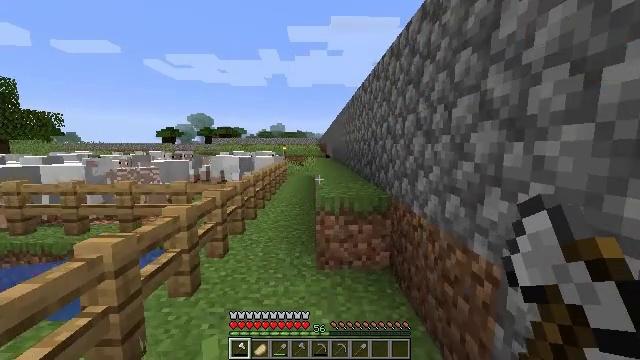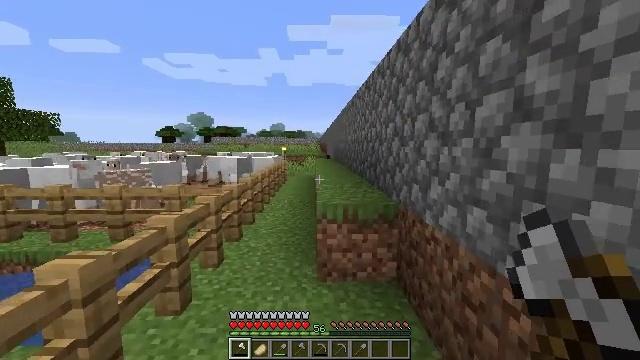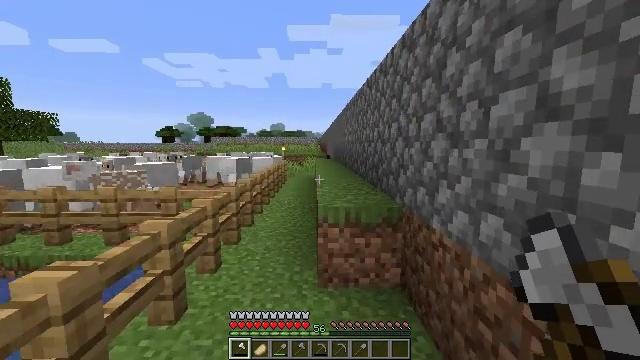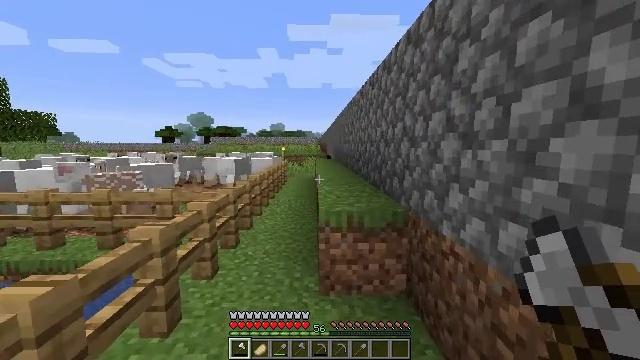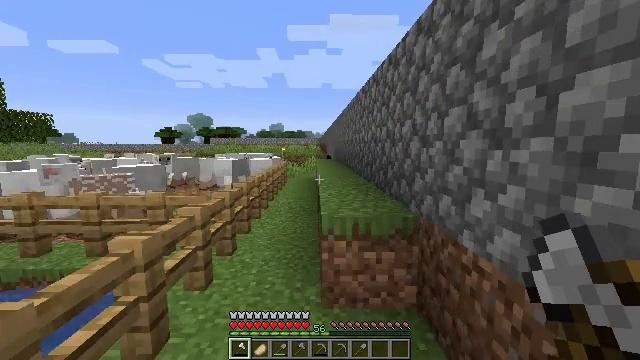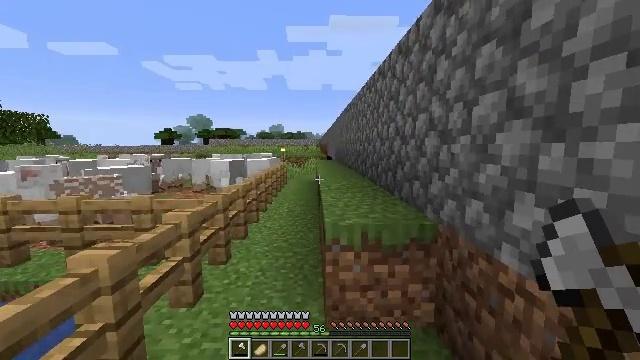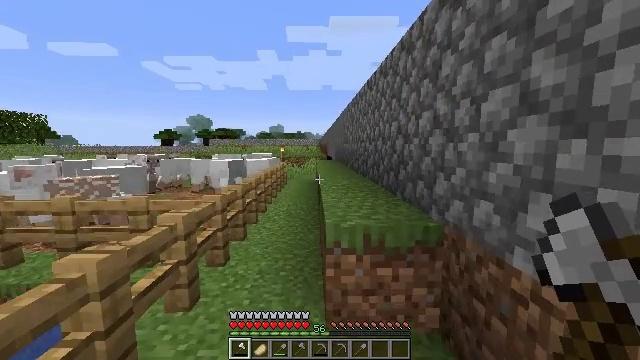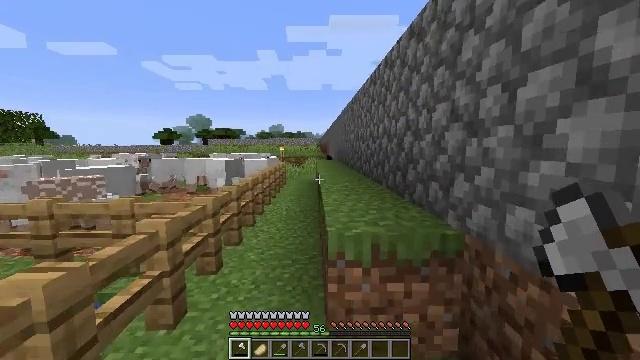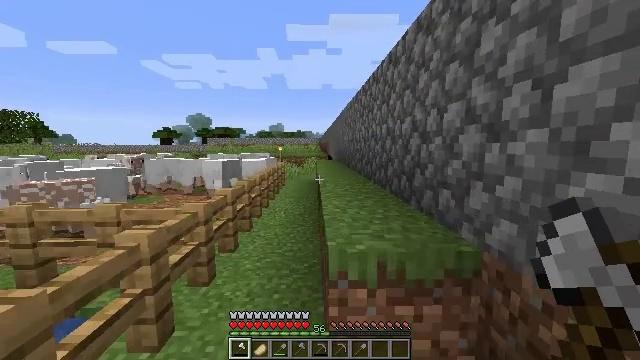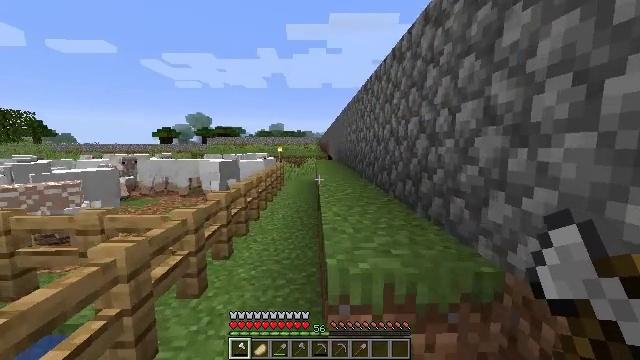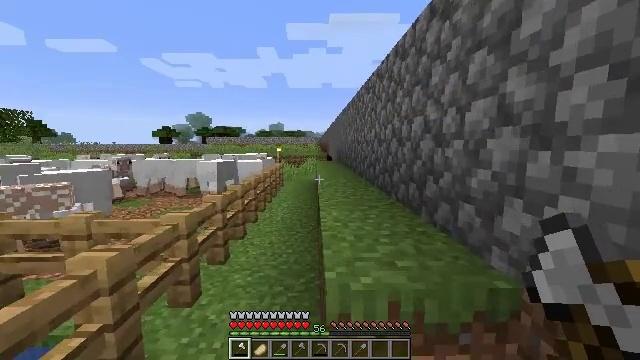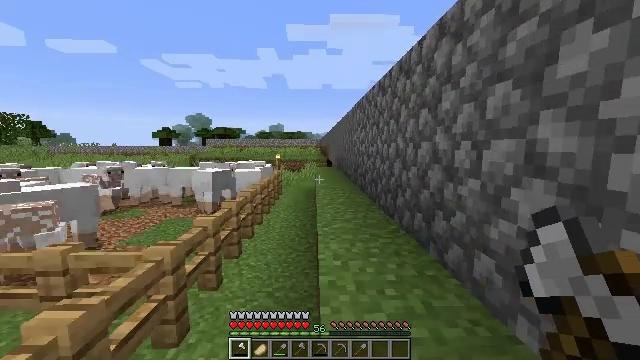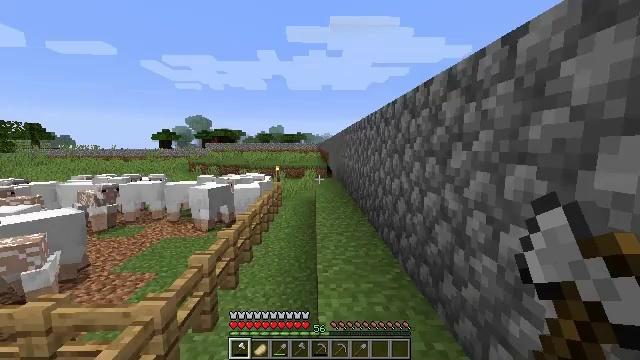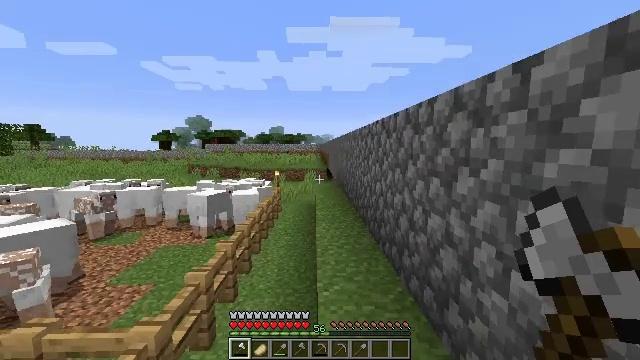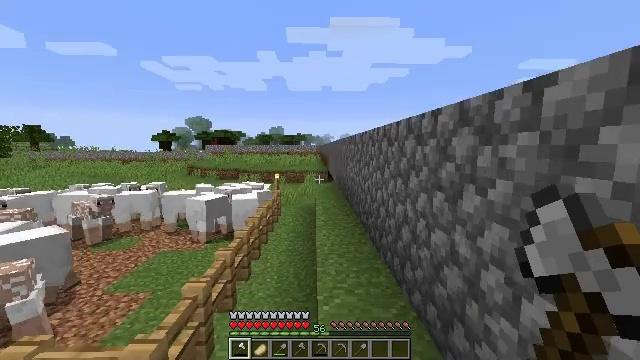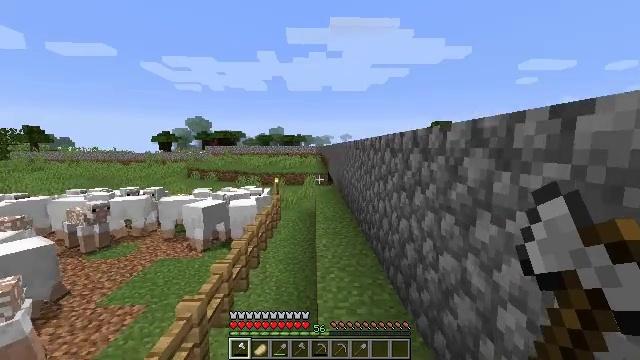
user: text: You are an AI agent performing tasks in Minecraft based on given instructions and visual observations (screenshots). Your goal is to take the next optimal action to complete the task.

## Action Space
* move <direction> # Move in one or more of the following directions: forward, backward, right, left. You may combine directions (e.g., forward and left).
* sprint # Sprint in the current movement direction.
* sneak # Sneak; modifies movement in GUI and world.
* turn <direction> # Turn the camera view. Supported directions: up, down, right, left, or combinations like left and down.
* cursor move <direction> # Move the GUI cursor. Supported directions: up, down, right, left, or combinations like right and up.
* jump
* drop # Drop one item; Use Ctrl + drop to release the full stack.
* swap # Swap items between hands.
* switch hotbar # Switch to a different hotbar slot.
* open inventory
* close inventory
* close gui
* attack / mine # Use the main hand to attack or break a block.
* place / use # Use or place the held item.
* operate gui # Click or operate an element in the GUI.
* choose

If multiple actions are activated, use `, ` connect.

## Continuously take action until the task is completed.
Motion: motion action
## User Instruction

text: Collect clay by holding down the left mouse button.
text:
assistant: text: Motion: move forward
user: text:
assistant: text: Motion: move forward
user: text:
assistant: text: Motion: move forward
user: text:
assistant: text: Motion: move forward
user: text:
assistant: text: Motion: move forward
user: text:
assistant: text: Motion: move forward
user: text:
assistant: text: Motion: move forward
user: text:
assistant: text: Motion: move forward
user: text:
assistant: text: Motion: move forward
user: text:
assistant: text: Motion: move forward
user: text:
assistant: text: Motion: move forward, jump
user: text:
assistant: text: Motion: move forward, jump
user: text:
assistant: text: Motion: move forward, jump
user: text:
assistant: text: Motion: move forward, jump
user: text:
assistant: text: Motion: move forward
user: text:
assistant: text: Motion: move forward
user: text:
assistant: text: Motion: move forward
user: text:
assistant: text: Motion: move forward
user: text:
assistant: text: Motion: move forward
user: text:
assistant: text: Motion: move forward
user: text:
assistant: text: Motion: move forward
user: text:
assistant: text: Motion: move forward
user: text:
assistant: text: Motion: move forward
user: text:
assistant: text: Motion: move forward, turn down, jump
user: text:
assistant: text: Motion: move forward, turn down, jump
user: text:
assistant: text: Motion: move forward, jump
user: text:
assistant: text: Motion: move forward, jump
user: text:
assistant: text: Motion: move forward
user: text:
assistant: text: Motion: move forward
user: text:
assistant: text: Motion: move forward